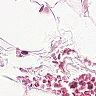
Metastatic tissue present: no